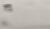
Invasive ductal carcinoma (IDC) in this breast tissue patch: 0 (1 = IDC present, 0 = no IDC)